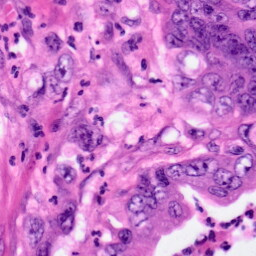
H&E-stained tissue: Pancreatic